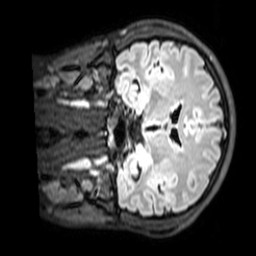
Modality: T1w
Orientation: coronal
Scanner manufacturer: philips
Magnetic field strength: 3 T
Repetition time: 4.8 s
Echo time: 0.2586 s